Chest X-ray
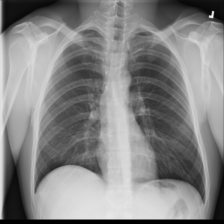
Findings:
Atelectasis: negative
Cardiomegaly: negative
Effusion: negative
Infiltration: negative
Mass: negative
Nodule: negative
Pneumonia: negative
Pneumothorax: negative
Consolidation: negative
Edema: negative
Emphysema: negative
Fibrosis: negative
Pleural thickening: negative
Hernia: negative